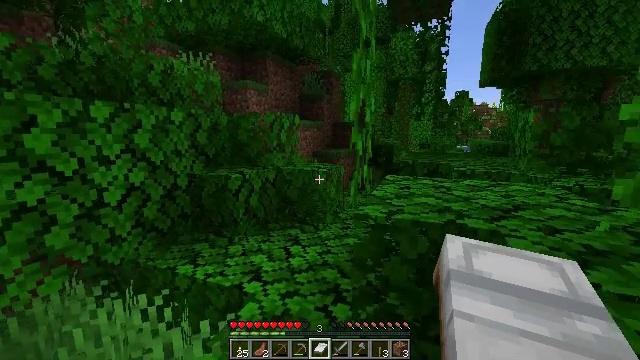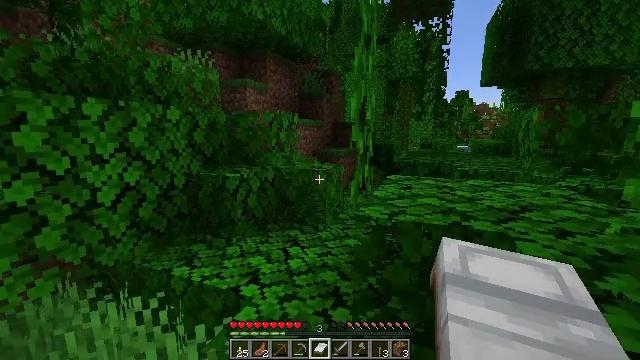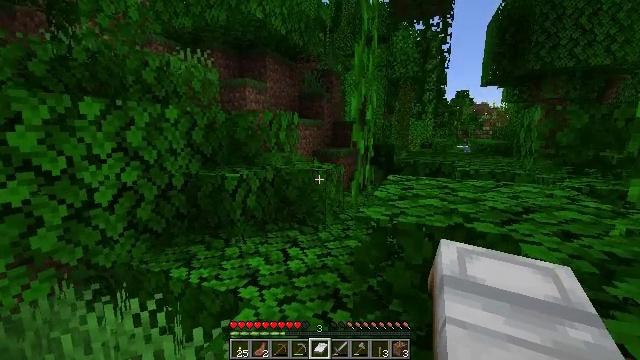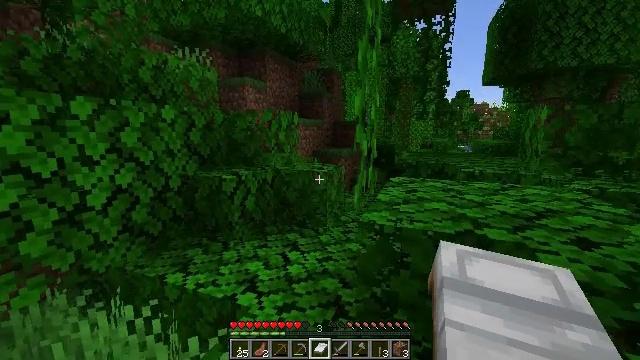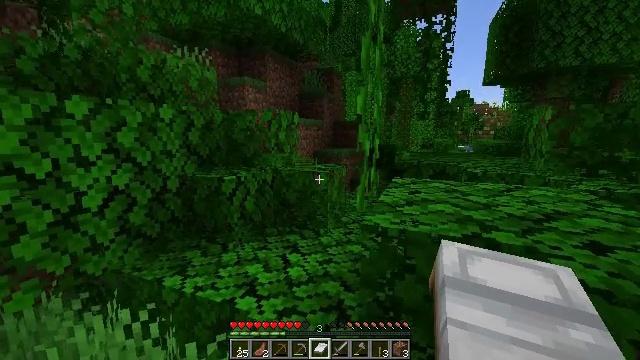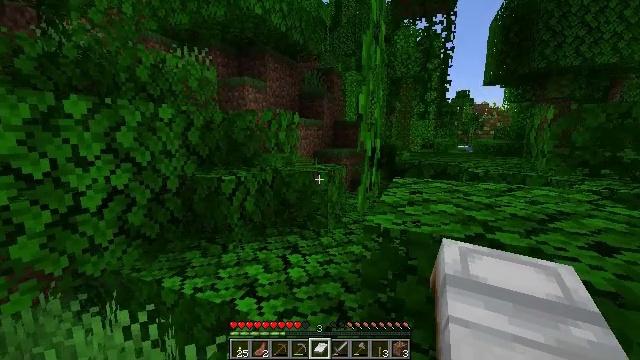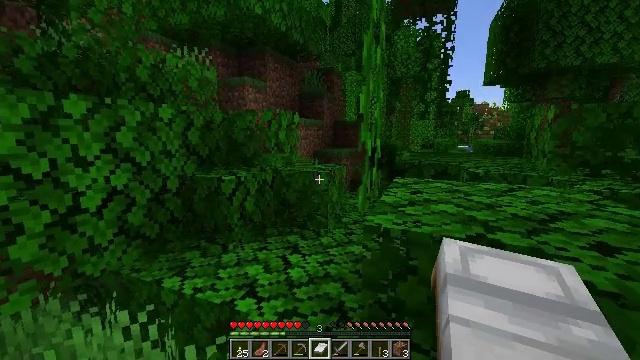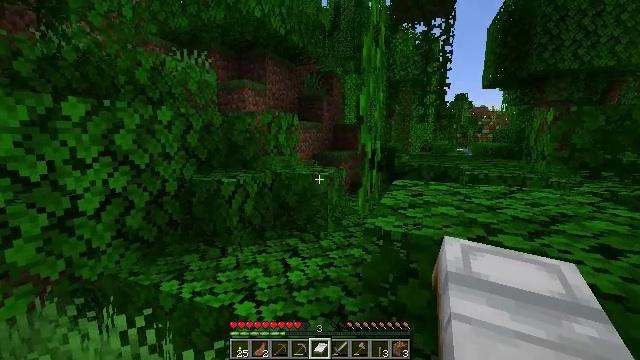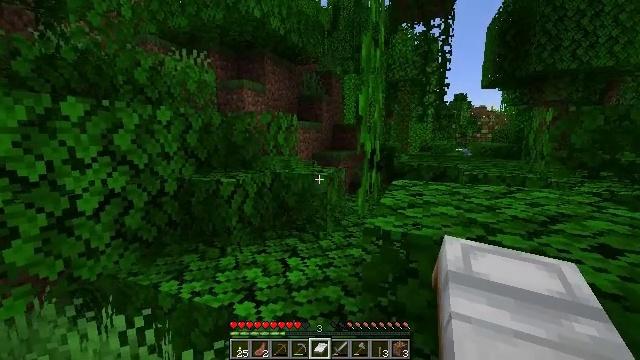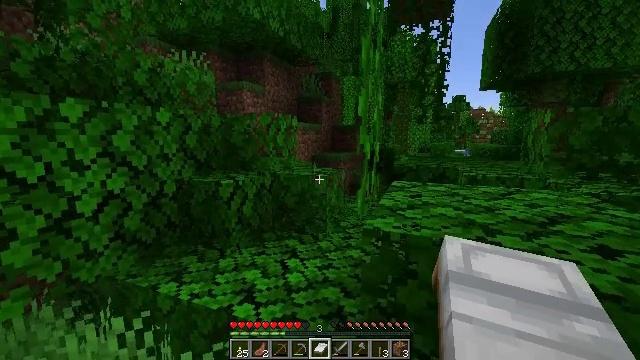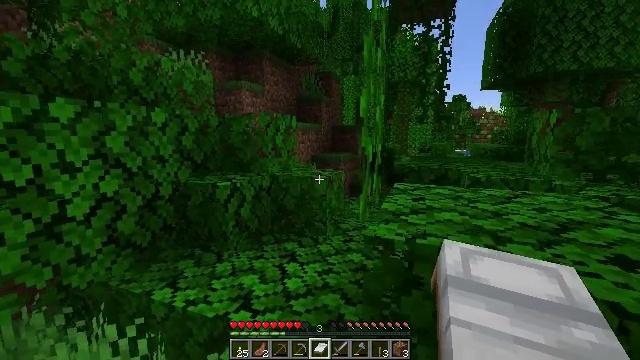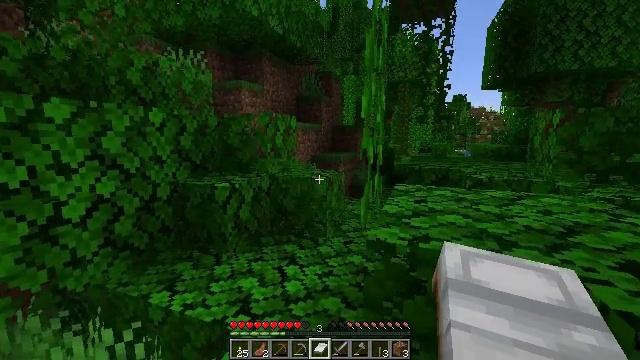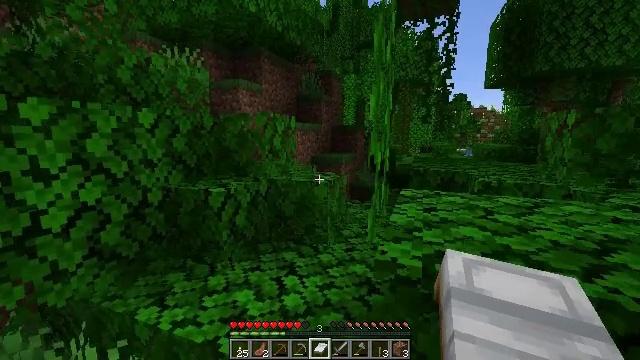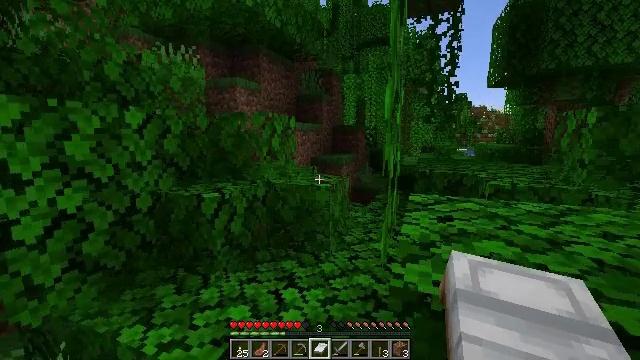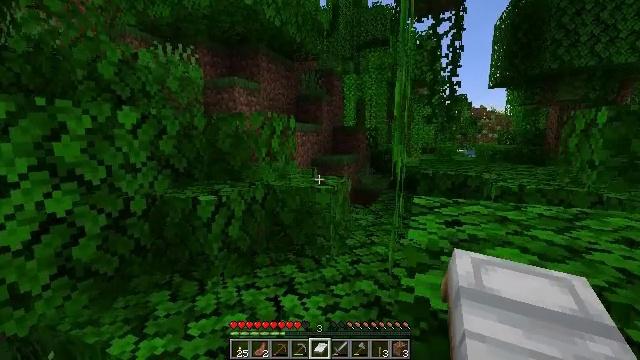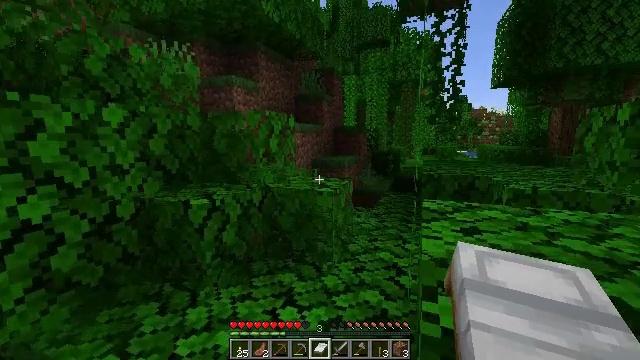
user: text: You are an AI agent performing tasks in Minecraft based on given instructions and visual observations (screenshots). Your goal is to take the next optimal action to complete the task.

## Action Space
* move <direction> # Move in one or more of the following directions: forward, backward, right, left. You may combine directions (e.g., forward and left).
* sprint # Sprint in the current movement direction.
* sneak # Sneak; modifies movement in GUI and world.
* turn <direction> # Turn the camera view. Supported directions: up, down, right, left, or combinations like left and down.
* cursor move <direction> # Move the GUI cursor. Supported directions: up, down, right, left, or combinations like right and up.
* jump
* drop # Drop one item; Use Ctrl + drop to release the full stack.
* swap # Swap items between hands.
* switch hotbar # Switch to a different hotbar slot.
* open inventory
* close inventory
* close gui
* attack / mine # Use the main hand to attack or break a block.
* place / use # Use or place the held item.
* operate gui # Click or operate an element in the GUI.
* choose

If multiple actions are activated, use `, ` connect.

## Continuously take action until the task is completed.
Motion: motion action
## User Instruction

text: Mine bamboo with your hand.
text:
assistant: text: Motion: move forward
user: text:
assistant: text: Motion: no_op
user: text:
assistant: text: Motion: no_op
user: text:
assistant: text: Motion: no_op
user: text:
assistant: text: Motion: no_op
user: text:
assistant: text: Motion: no_op
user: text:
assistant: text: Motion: no_op
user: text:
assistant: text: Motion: no_op
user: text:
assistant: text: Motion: no_op
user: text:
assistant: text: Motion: move forward
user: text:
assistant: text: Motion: move forward
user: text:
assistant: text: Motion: move forward
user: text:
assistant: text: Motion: move forward
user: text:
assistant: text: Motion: move forward
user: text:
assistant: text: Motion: move forward
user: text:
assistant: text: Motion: move forward
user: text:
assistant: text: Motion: move forward
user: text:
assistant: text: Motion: move forward
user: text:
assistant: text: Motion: no_op
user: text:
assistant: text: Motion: turn right
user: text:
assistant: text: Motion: turn right
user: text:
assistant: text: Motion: no_op
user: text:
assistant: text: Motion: no_op
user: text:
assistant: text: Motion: no_op
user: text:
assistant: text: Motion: no_op
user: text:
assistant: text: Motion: turn right
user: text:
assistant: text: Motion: no_op
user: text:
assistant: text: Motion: no_op
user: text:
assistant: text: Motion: no_op
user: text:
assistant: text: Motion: no_op